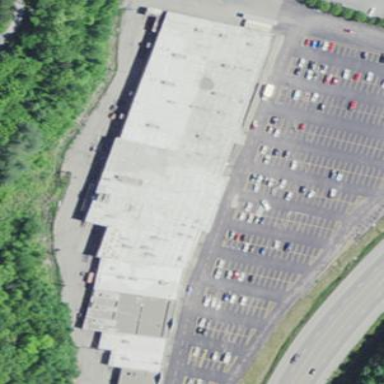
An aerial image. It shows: Retail building.